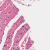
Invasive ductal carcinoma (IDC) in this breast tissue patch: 0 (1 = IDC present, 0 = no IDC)